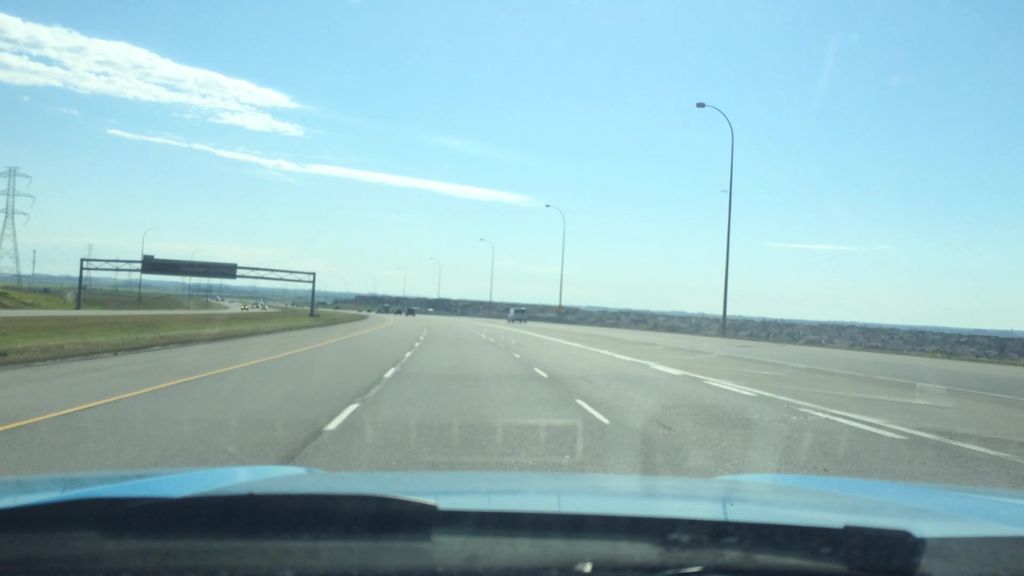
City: calgary